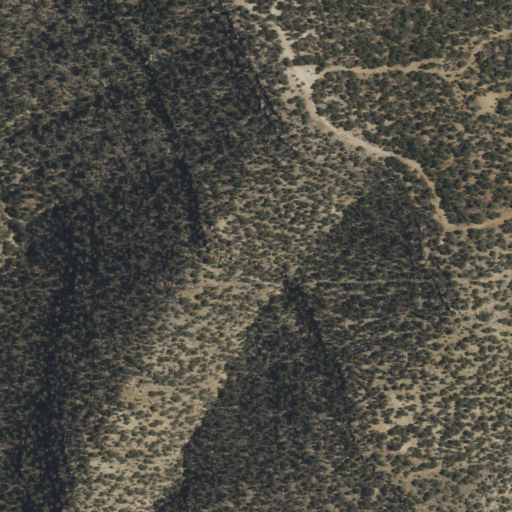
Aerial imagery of mountains in New Mexico named Manzanita Mountains containing evergreen forest and shrub